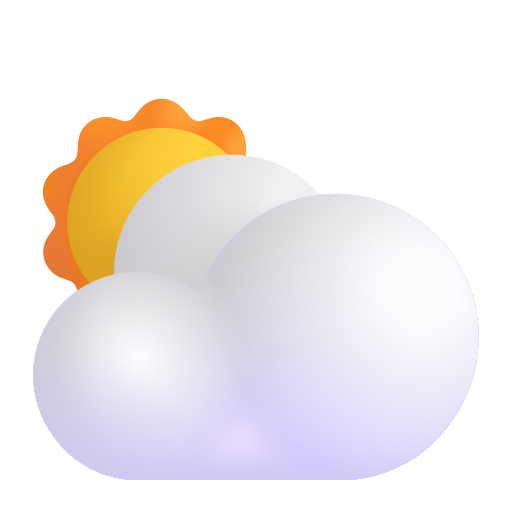
sun behind large cloud color